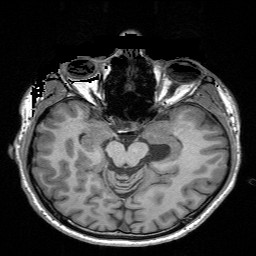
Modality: T1w
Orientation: coronal